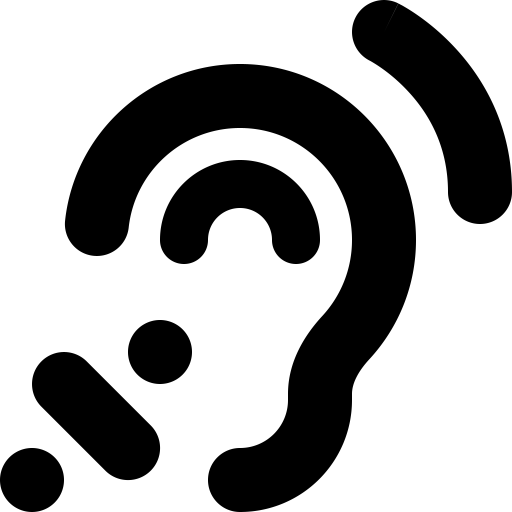
Tags: icon, FontAwesome, fa-icon, solid, ear, listen